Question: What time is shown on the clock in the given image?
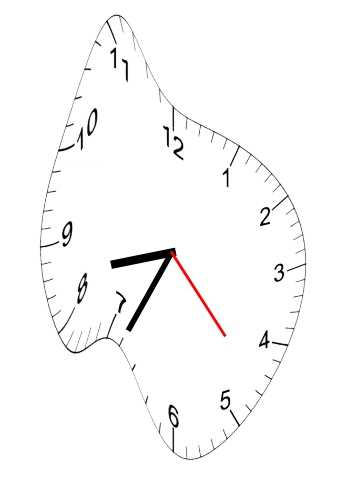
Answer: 08:34:23